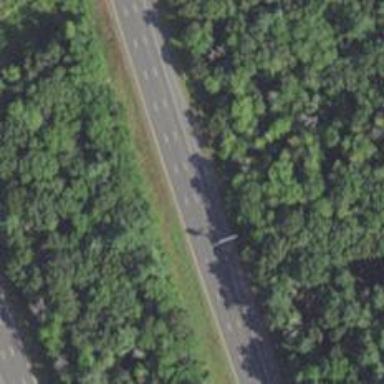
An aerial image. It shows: Asphalt motorway.